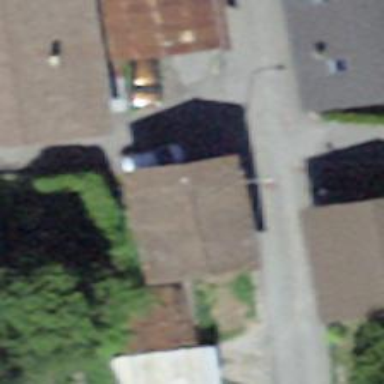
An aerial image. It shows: Simple and straightforward house.